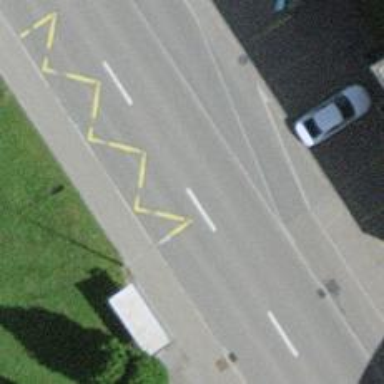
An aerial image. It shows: Public transport stop position.